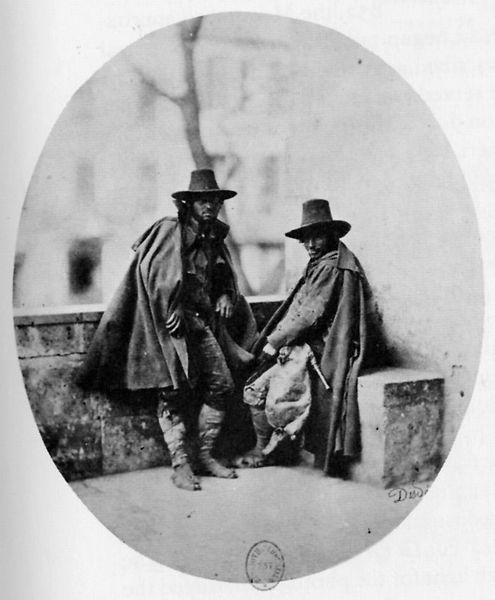
Titel: Die Kalabresen
Künstler: Andrè Adolphe Eugené Disdéri
Standort: Paris
Institution: Bibliothèque Nationale.
Schlagwörter: baum, dunkel, hand, mann, schatten, umhang, weiß, menschen, sitzen, stadt, äste, degas, fenster, flou, grau, handschuh, hell, hintergrund, hut, hüte, licht, männer, paris, schwarz, blick, gebäude, haus, herren, bart, hose, wand, kragen, mensch, stehen, stein, bildnis, instrument, portrait, porträt, signatur, ast, häuser, stamm, brüstung, boden, gewand, mantel, sitzend, gewänder, kreis, oval, passpartout, reiter, rund, sack, balkon, terrasse, schrift, ecke, düster, fassade, zwei, schuhe, hosen, mauer, kahl, steinmauer, winter, rast, amerika, bank, lehnen, soldaten, pfeife, ernst, homme, manteau, moustache, geländer, krempe, unscharf, foto, fotografie, photographie, doppelportrait, zigeuner, fuss, schwarzweiss, blanc, musicien, noir, tete, chapeau, waffe, mäntel, stempel, posieren, stiefel, gestalten, photo, sims, verschwommen, maison, lässig, müde, assis, blanche, amerique, sombre, umhänge, blattlos, räuber, dudelsack, westen, reisende, fotographie, gegenüber, stockwerke, arbre, aufnahme, steinbank, ville, pistole, pierre, signature, costume, maturstein, unschärfe, ureinwohner, balcon, cape, pont, cowboy, theatre, mur, berger, chasseur, garcon, cowboyhut, cowboys, soldats, bottes, mexico, straßenseite, inka, photgraphie, hur, beinkleider, poncho, noir et blanc, arme, hommes, eiförmig, chapeaux, entlaubt, balustrade, hise, ovale, eingeborene, debout, verwegen, rue, deux hommes, fond, médaillon, immeuble, krempen, ponchos, revolver, sotografie, südamerikka, vagabund, western cowboys, pose, chaussures, regard, wildwest, gangster, gitans, pauvres, botte, banc, gängster, gansgter, schurke, photos, abre, sackpfeiffe, tampon, daguerréotype, capes, manteaux, timbre, muret, cornemuse, arnre, chausseur, roumain, brigand, italiens, corses, bandits, stampon, dudi, photograpie, appyué, appuyé, voleurs, louche, cigarette, sales, pistolet, fond flou, floy, adossé, promontoire, teatre